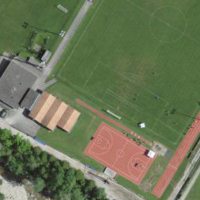
EUNIS habitat code: 53
Species observed at this site:
Mercurialis perennis